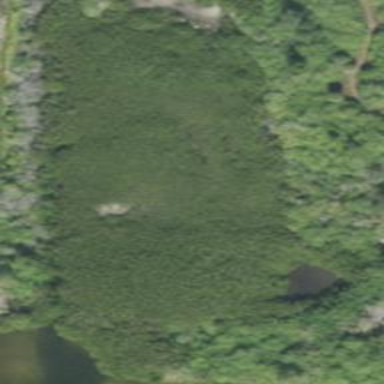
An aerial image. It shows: Wetland area with mangrove vegetation.